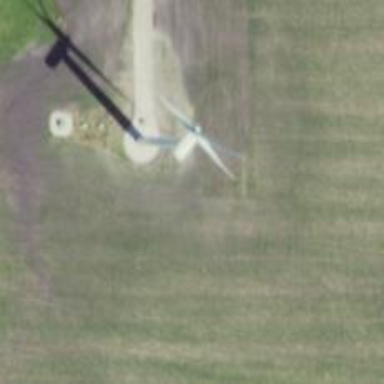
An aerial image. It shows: Wind turbine generator that utilizes wind as its source for generating electricity. It is of the horizontal axis type.